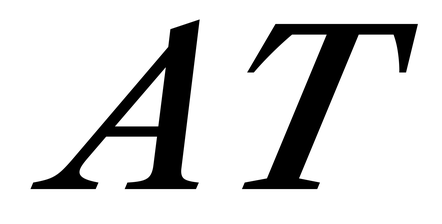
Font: LibreCaslonText-Italic_SemiBold_Italic